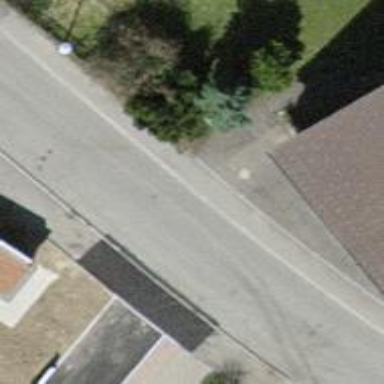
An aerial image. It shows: Residential road with asphalt surface and sidewalks on both sides.